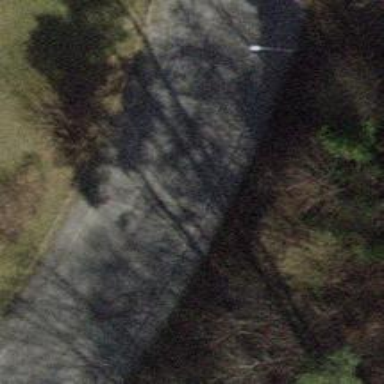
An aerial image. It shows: Asphalt sidewalk.